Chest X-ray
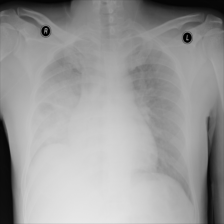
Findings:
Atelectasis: negative
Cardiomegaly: negative
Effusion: negative
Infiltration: negative
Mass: negative
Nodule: negative
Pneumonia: negative
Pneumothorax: negative
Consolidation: negative
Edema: negative
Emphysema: negative
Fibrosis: negative
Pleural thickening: negative
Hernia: negative